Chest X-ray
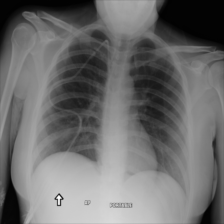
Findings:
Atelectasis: negative
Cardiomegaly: negative
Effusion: negative
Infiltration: negative
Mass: negative
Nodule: negative
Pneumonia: negative
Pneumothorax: negative
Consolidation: negative
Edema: negative
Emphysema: negative
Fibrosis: negative
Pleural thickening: negative
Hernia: negative